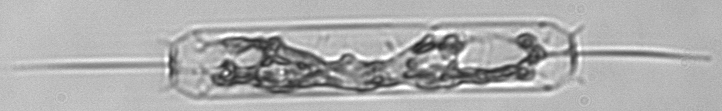
Label: Ditylum_brightwellii